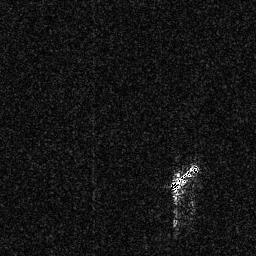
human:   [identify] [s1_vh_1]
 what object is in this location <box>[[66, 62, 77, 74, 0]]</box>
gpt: <ref>1 medium ship at the right</ref>